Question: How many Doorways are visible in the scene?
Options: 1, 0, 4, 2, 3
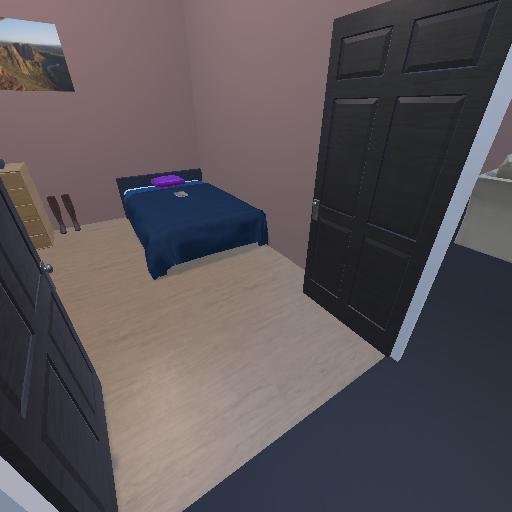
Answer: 1